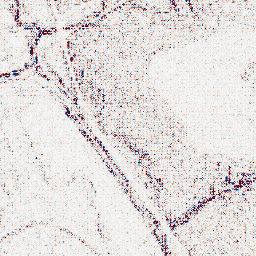
Category: wavelet
Decomposition family: wavelet_biorthogonal
Decomposition parameters: wavelet: bior2.4
level: 1
Upsampling method: sinc_blackman
Upsampling parameters: scale: 2
kernel_size: 4
Upsampling scale: 2